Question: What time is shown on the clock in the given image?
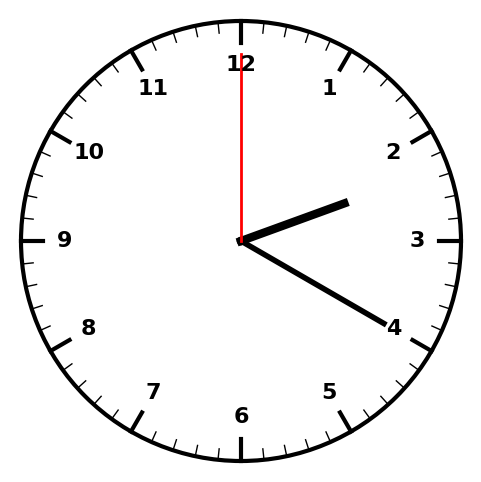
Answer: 02:20:00